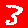
Digit: 3